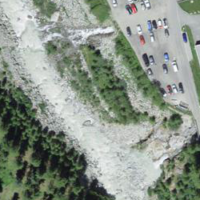
EUNIS habitat code: 15
Species observed at this site:
Chamaenerion dodonaei
Bombus soroeensis
Heracleum sphondylium